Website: home-depot
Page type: cross-sells
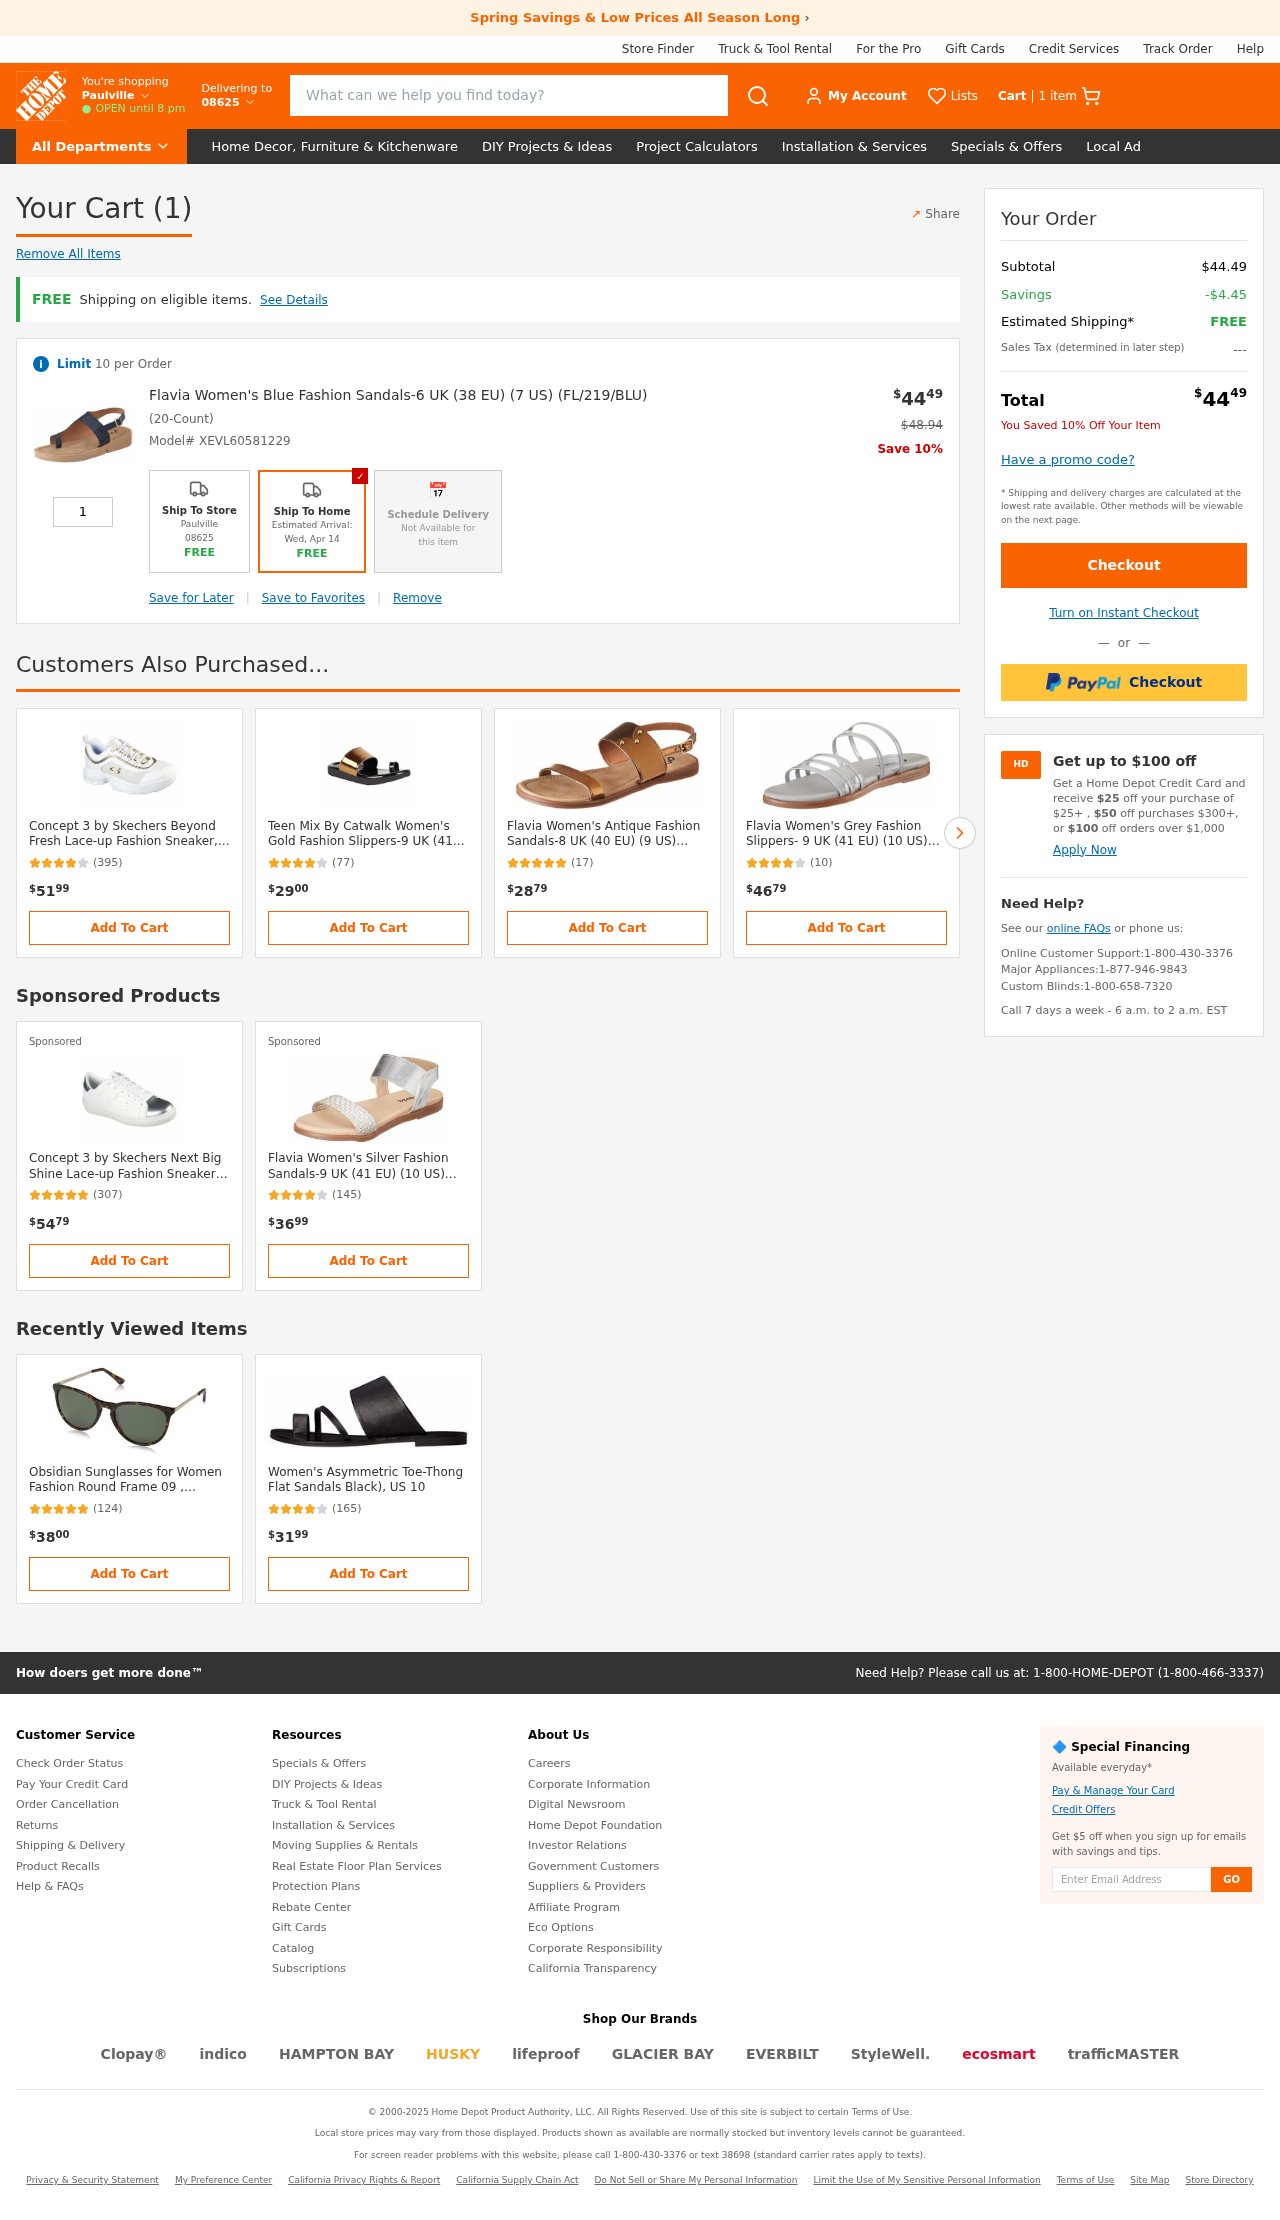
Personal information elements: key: PII_LOCATION1_CITY
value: Paulville
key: PII_POSTCODE
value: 08625
Product elements: key: PRODUCT1_NAME
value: Flavia Women's Blue Fashion Sandals-6 UK (38 EU) (7 US) (FL/219/BLU)
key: PRODUCT1_PRICE
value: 44.49
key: PRODUCT1_QUANTITY
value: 1
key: PRODUCT1_ORIGINAL_PRICE
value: $48.94
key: PRODUCT2_NAME
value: Concept 3 by Skechers Beyond Fresh Lace-up Fashion Sneaker, White/Gold, 4.5 UK
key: PRODUCT2_NUM_RATINGS
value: (395)
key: PRODUCT2_PRICE
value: $5199
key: PRODUCT3_NAME
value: Teen Mix By Catwalk Women's Gold Fashion Slippers-9 UK (41 EU) (11 US) (TM4289BX_A)
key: PRODUCT3_NUM_RATINGS
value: (77)
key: PRODUCT3_PRICE
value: $2900
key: PRODUCT4_NAME
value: Flavia Women's Antique Fashion Sandals-8 UK (40 EU) (9 US) (FL/248/ATQ)
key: PRODUCT4_NUM_RATINGS
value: (17)
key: PRODUCT4_PRICE
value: $2879
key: PRODUCT5_NAME
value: Flavia Women's Grey Fashion Slippers- 9 UK (41 EU) (10 US) (FL141/GRY)
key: PRODUCT5_NUM_RATINGS
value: (10)
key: PRODUCT5_PRICE
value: $4679
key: PRODUCT6_NAME
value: Concept 3 by Skechers Next Big Shine Lace-up Fashion Sneaker, White/Silver, 4.5 UK
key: PRODUCT6_NUM_RATINGS
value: (307)
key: PRODUCT6_PRICE
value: $5479
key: PRODUCT7_NAME
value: Flavia Women's Silver Fashion Sandals-9 UK (41 EU) (10 US) (FL124/SLV)
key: PRODUCT7_NUM_RATINGS
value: (145)
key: PRODUCT7_PRICE
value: $3699
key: PRODUCT8_NAME
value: Obsidian Sunglasses for Women Fashion Round Frame 09 , Tortoise/Gold, 54 mm
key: PRODUCT8_NUM_RATINGS
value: (124)
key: PRODUCT8_PRICE
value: $3800
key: PRODUCT9_NAME
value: Women's Asymmetric Toe-Thong Flat Sandals Black), US 10
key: PRODUCT9_NUM_RATINGS
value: (165)
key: PRODUCT9_PRICE
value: $3199
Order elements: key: ORDER_NUM_ITEMS
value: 1 item
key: ORDER_NUM_ITEMS
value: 1
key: ORDER_SKU
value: Model# XEVL60581229
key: ORDER_SUBTOTAL
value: $44.49
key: ORDER_SAVINGS
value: -$4.45
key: ORDER_TOTAL
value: $4449
Search elements: key: HEADER_SEARCH
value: What can we help you find today?